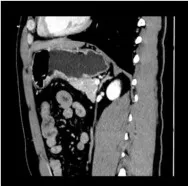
Comprehensive radiological and intraoperative visualization in Situs Inversus Totalis (SIT) accompanied by gastric cancer. (E) Three-dimensional vascular reconstruction depicts major vessels such as the celiac trunk and Superior Mesenteric Artery (SMA).
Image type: radiology (ct)